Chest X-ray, PA view. Patient: 40 years old, sex F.
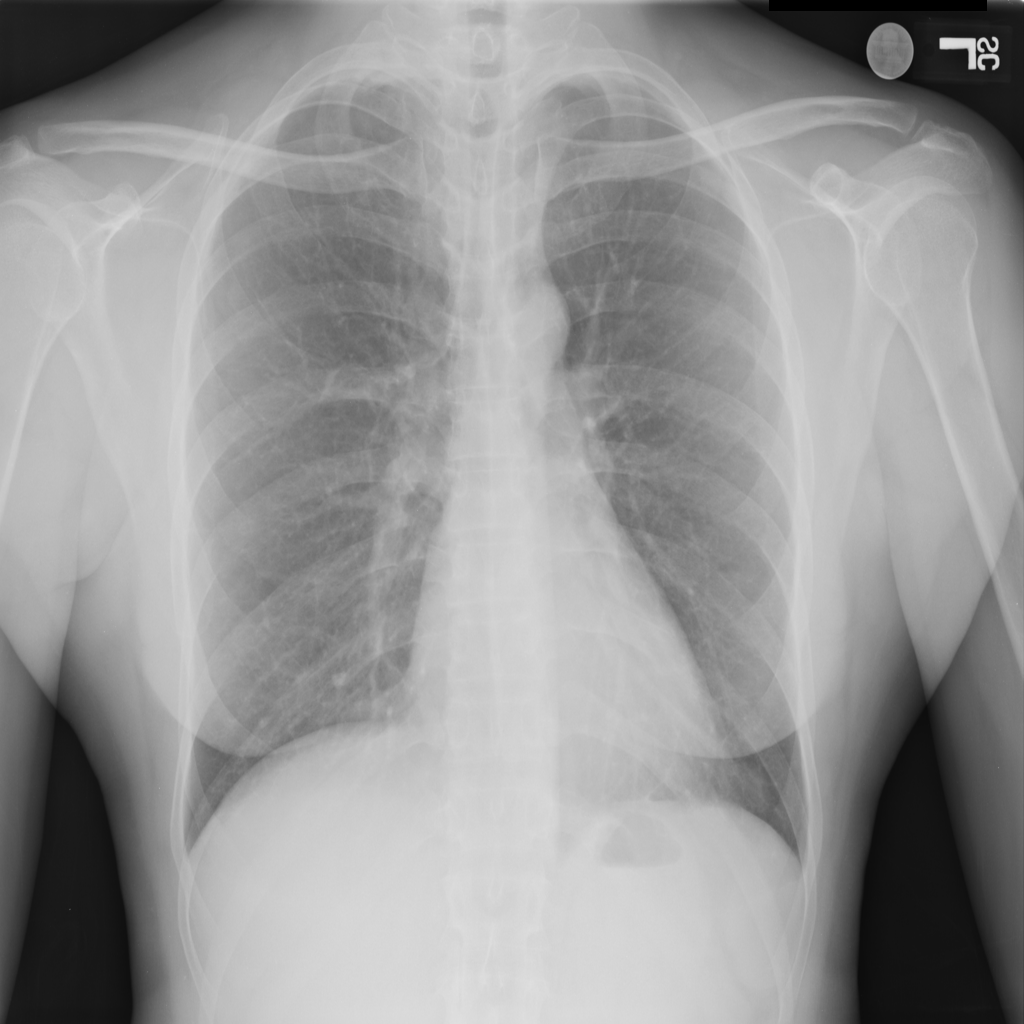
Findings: No Finding